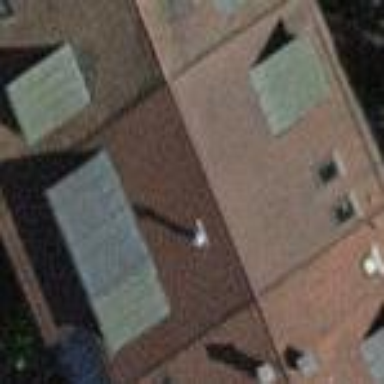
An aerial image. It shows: Terrace building.